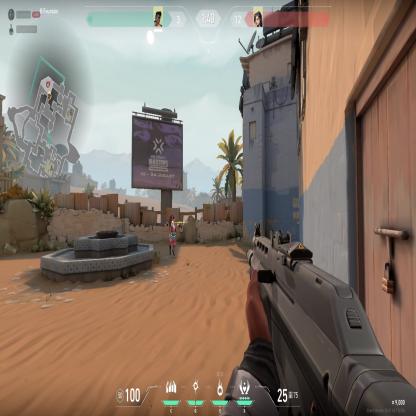
Label: enemy